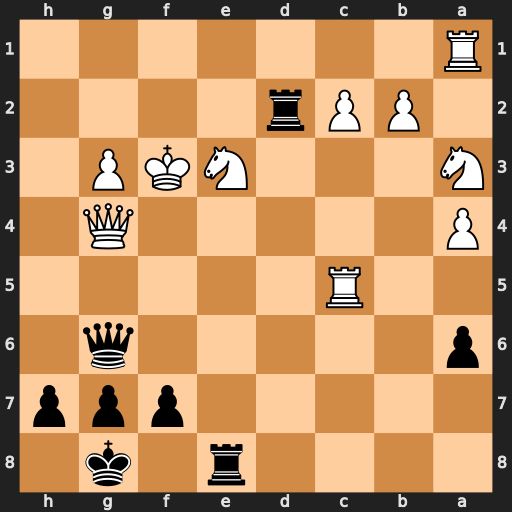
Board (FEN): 4r1k1/5ppp/p5q1/2R5/P5Q1/N3NKP1/1PPr4/R7
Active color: b
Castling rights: -
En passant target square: -
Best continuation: Rxe3+ Kxe3 Qxg4 Kxd2 Qd4+